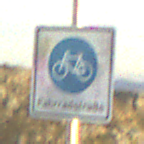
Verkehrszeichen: BeginnFahrradstrasse
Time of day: SunriseSunset
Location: Outdoor (Nature)
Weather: PartlyCloudy
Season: Summer
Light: Natural